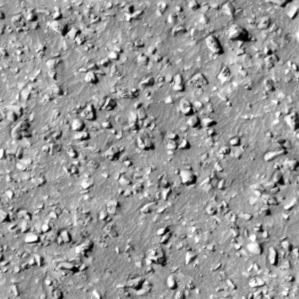
Label: non_frost